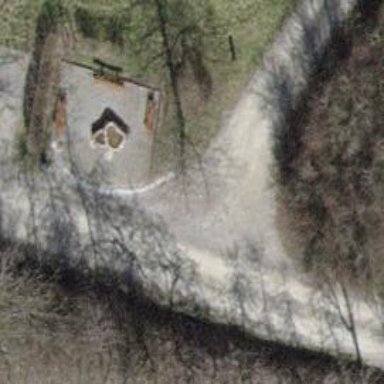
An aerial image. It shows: Bench for seating.